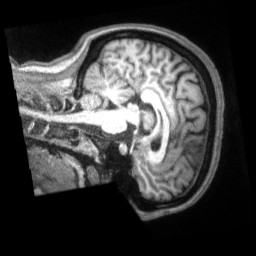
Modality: T1w
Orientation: sagittal
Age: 23
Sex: female